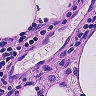
Metastatic tissue present: no